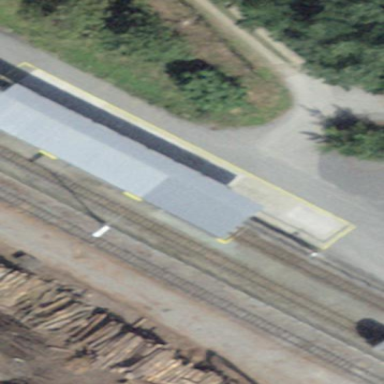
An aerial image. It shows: Loading ramp for railways.